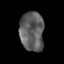
Tissue: prostate
Cell type: T cells
Senescence score: 0.2906
Nuclear area (px): 930
Mean DAPI intensity: 95.097